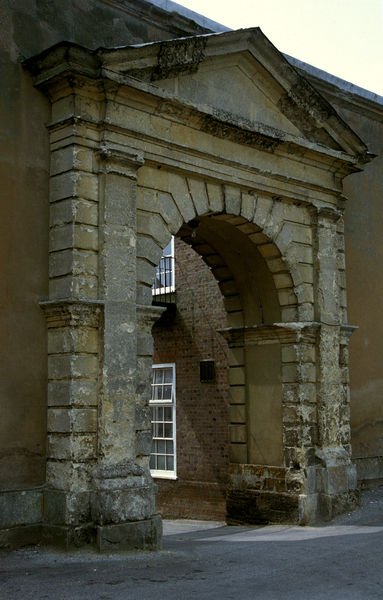
Titel: Nordfassade, Eingangshof, Tor zum Park
Künstler: Thomas Pitt
Standort: Stowe, Buckinghamshire
Institution: Stowe House
Schlagwörter: himmel, schatten, dreieck, gelb, ocker, stadt, braun, fenster, licht, paris, pfeiler, straße, säule, säulen, tür, dach, gebäude, haus, rot, alt, architektur, rahmen, sockel, stein, steine, gitter, sonne, klassizismus, england, oval, rund, garten, bogen, fassade, risse, giebel, mauer, ziegel, massiv, backstein, hof, pilaster, rundbogen, spitz, detail, france, durchgang, podest, tor, foto, fotografie, photographie, verfall, cour, eingang, innenhof, gewölbe, antike, durchblick, torbogen, mauerwerk, draußen, asphalt, topografie, architrav, kapitelle, kapitell, photo, fries, gemäuer, portal, stadttor, sims, ziegelsteine, gesims, klinker, pforte, putz, quader, risalit, sandstein, portikus, antik, einfahrt, ausgang, tempel, gelblich, fenetre, viereck, neoclassique, fot, ville, lumiere, pierre, pierres, riss, palais, colonne, tympanon, ädikula, durchfahrt, keilsteine, arcade, bossenquader, gesimse, potikus, kolossal, tempelfassade, schmucklos, architecture, arc, arche, chapiteau, colonnes, corniche, entrée, fronton, ionique, porte, bossiert, bossenwerk, bosse, classique, edifice, zeigel, landschaftsgarten, couleur, restaurierung, fenetres, balcon, voute, briques, mur, triangle, ockerfarben, stowe, portail, extérieur, pilastre, pilastres, taille, türsturz, stabil, eingeng, militaire, photographi, sol, rue, fortification, frise, tympan, giebe, muffig, dorique, enceinte, fenster mauer, keilstienverband, monumental, plein cintre, quadern, urbain, xviie siècle, triomphe, batiment, durcblick, jour, lescot, wenig schmuck, élévation, triangulaire, porche, muraille, rebord, mansart, hourdoin, brique, roemisch, modénature, gros appareil, pillier, triqngulaire, pile, arch, frieze, pediment, column, sonne und schatten, korrusion, tor portal fenster drausßen